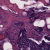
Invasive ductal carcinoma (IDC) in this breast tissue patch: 0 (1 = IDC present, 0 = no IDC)